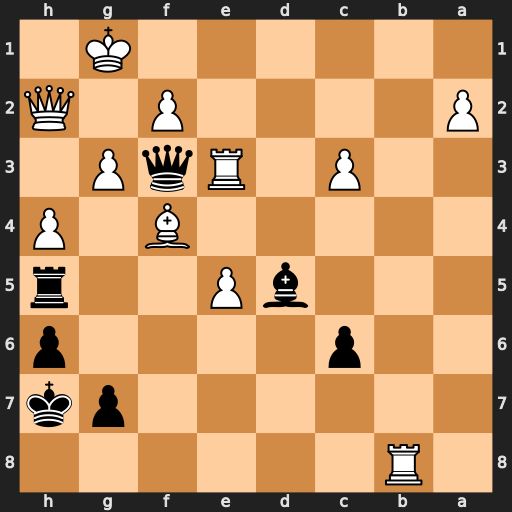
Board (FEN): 1R6/6pk/2p4p/3bP2r/5B1P/2P1RqP1/P4P1Q/6K1
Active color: b
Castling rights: -
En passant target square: -
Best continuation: Qd1+ Re1 Qxe1#